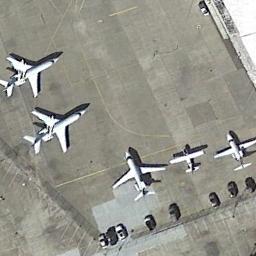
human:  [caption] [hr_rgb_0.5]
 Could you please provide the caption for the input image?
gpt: Here are five planes and a row of cars .

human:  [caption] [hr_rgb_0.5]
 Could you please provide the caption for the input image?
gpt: Two small planes and three big planes parked in two lines on the airport and some cars behind them .

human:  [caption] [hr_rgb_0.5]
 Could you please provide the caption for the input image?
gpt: Five planes and many cars are parked on the open space .

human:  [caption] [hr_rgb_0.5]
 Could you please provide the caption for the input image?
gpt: There are many planes of different sizes in a clearing, Many cars parked next to the plane .

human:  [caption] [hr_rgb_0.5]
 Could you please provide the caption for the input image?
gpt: Five planes are on the marked ground .